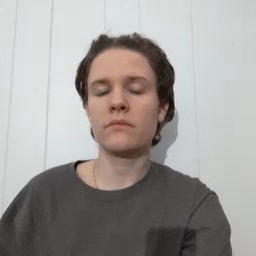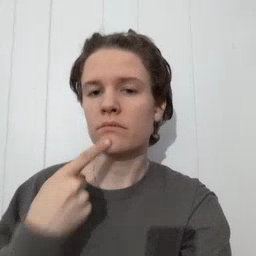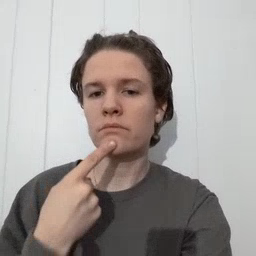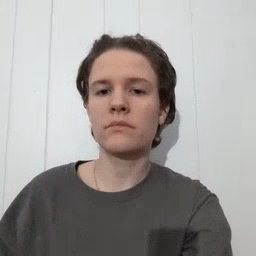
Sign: say